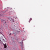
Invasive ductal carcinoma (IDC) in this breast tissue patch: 1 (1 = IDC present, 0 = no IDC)